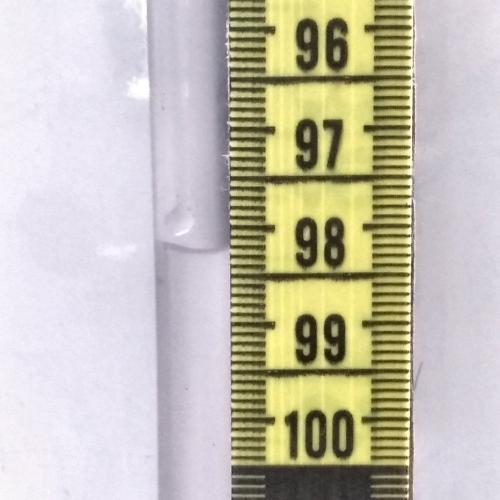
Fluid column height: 98.2 cm